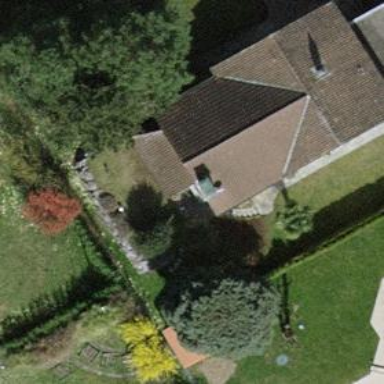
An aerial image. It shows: Garden surrounded by fence.